Question: I'm trying to draw a circle on a canvas and it's generating as follows:

I'm not sure why this is happening, though I've seen the effect before and I suspect it's something to do with partial pixels (though afaict I'm not doing that). A working example can be seen at this <URL>.
To summarise the code, I'm using a function to draw the circle. I draw both the inside and outside edge progressively inwards, adjusting the alpha as I go. The code can be seen below:
'''
function drawCircle(x, y, radius, startAngle, endAngle, antiClockwise, lineWidth, r, g, b, a) {
c.beginPath();
var w = Math.abs(lineWidth / 2);
var alphaFactor = a / w;
var alpha = alphaFactor;
var outer = radius + w;
var inner = radius - w;
// draw centre line
c.lineWidth = 1;
c.strokeStyle = 'rgba(' + r + ',' + g + ',' + b + ',' + a + ')';
c.arc(x, y, radius, startAngle, endAngle, true);
c.stroke();
for(i = 0; i < w; i++, inner++, outer--, alpha += alphaFactor) {
// draw inner
c.beginPath();
c.strokeStyle = 'rgba(' + r + ',' + g + ',' + b + ',' + alpha + ')';
c.arc(x, y, inner, startAngle, endAngle, true);
c.stroke();
// draw outer
c.beginPath();
c.arc(x, y, outer, startAngle, endAngle, true);
c.stroke();
}
};
'''
I believe that I can use a radial gradient to solve this problem (which I presume will be faster, depending on the width of the line), however I would like to understand why the affect shown above occurs.
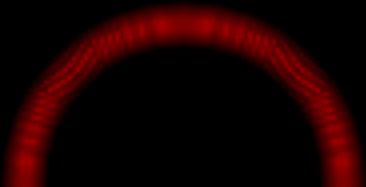
Answer: I fixed the problem by not drawing individual lines and just drawing one line with a radial gradient that recreated the effect I am looking for:

This appears (afaict) to be a lot more efficient as it's only using one fill, instead of multiple strokes.
The solution can be seen at this <URL>, while the code is quite small:
'''
$(function () {
draw(document.getElementById('canvas').getContext('2d'));
function draw(ctx) {
var radgrad = ctx.createRadialGradient(60, 60, 0, 60, 60, 60);
radgrad.addColorStop(0.8, 'rgba(255,0,0,0)');
radgrad.addColorStop(0.85, 'rgba(255,0,0,.6)');
radgrad.addColorStop(0.9, 'rgba(255,0,0,1)');
radgrad.addColorStop(0.95, 'rgba(255,0,0,.6)');
radgrad.addColorStop(1, 'rgba(255,0,0,0)');
ctx.fillStyle = radgrad;
ctx.arc(60, 60, 60, 0, 2 * Math.PI, true);
ctx.fill();
}
});
'''
I derived my solution from the solution to another <URL>.